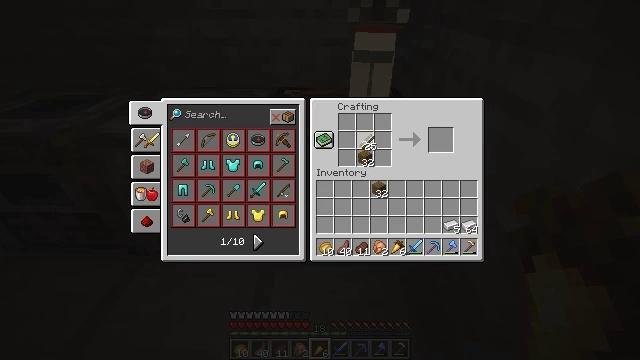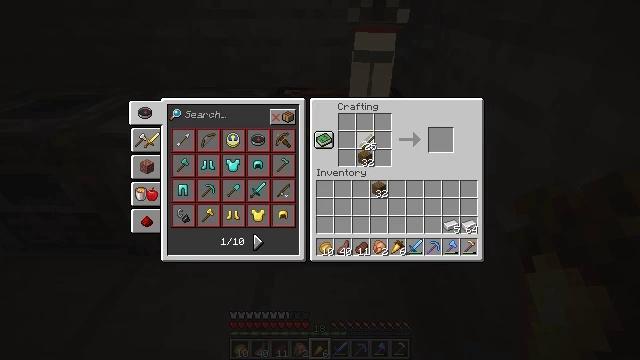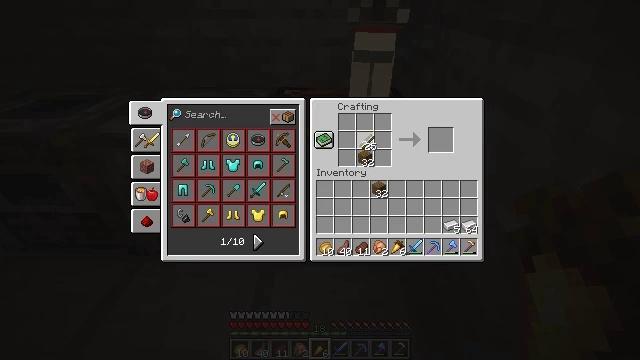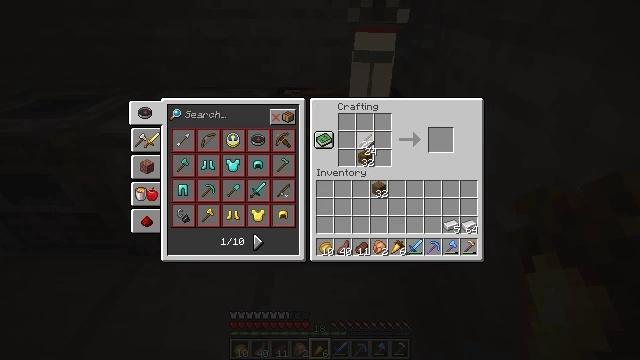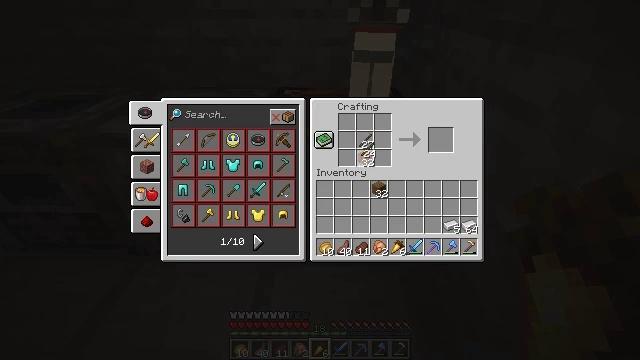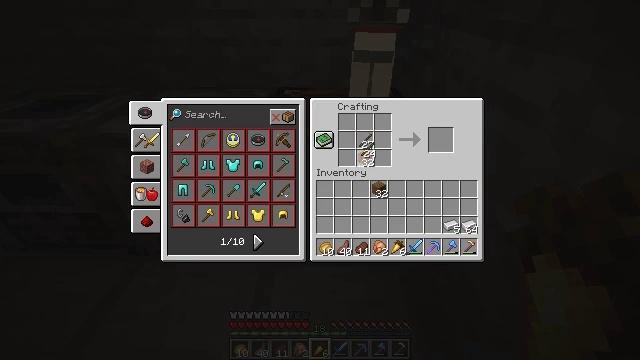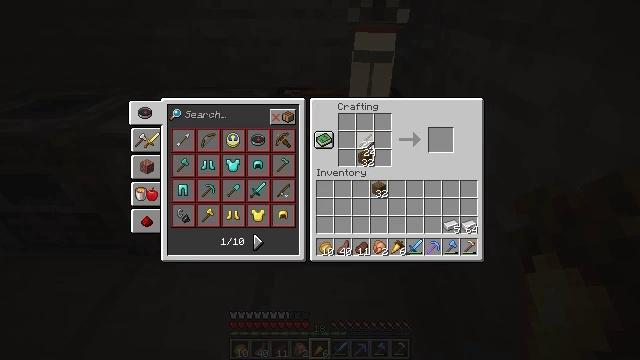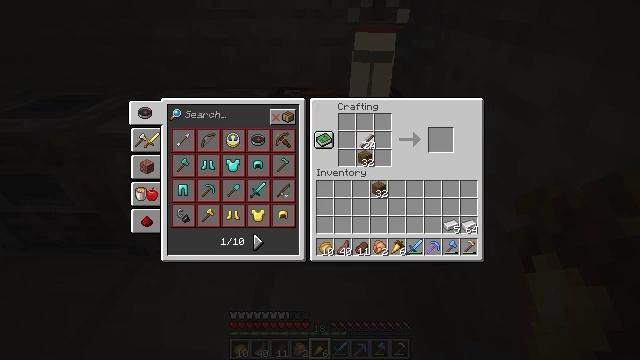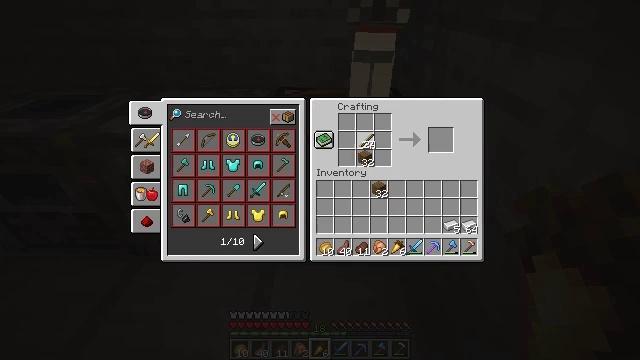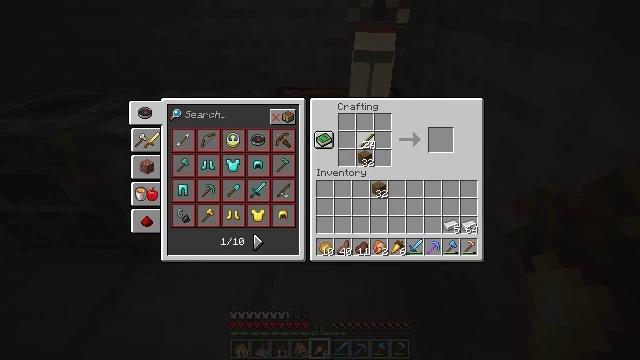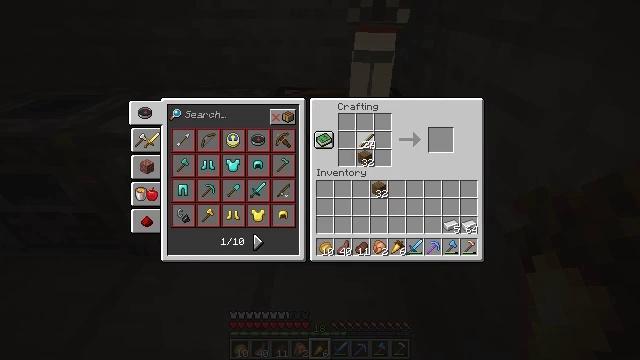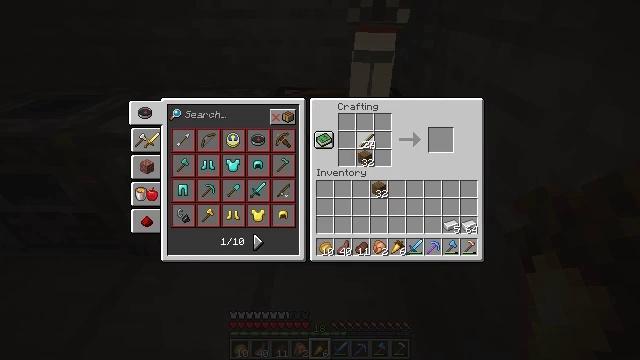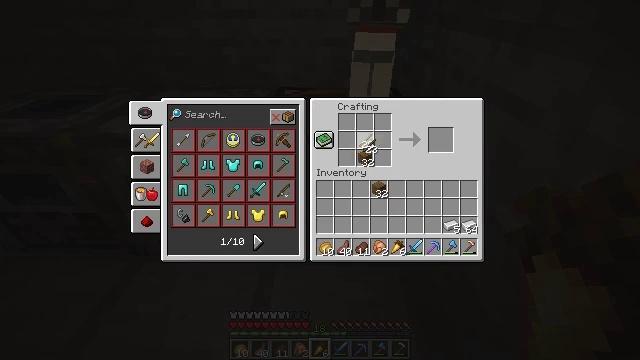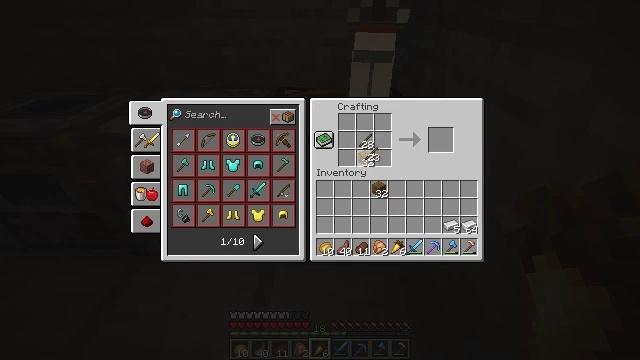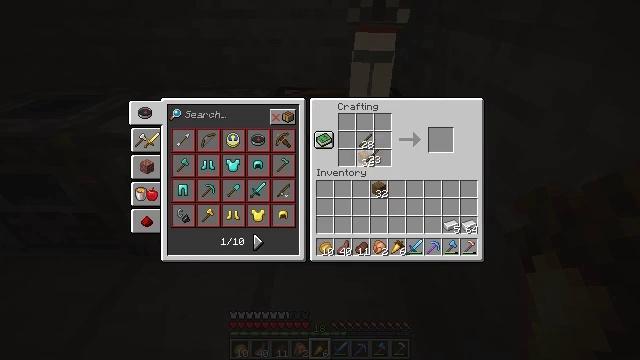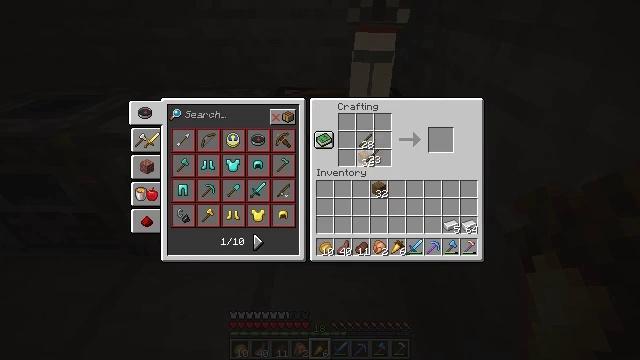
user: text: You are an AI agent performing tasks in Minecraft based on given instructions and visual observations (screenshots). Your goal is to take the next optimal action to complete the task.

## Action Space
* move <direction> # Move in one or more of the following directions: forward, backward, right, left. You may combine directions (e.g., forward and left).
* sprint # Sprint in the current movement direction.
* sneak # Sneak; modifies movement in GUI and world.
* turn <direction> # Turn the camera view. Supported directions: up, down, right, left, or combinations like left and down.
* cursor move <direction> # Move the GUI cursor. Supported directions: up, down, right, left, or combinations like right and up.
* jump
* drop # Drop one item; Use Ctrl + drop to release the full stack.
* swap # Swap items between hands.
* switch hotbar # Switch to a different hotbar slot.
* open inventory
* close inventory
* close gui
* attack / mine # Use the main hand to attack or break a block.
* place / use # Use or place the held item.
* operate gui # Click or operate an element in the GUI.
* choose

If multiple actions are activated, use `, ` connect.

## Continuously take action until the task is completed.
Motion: motion action
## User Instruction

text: Use iron ingot, stick, and wooden plank to craft a tripwire hook.
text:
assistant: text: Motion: use / place
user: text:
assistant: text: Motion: use / place
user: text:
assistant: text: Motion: no_op
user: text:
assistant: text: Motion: no_op
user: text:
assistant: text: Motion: no_op
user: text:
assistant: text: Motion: no_op
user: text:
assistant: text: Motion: turn up
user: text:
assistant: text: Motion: no_op
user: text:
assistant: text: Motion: no_op
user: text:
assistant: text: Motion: use / place
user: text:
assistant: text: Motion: use / place
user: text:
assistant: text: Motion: no_op
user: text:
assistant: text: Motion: turn down
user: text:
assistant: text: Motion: no_op
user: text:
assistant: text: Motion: no_op
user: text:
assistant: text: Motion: no_op
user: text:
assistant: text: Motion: no_op
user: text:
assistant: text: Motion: no_op
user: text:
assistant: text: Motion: no_op
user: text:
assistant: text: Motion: no_op
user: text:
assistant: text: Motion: use / place
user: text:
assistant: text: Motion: use / place
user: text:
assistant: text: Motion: turn down, use / place
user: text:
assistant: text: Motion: turn down
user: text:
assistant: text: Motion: no_op
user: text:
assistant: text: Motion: no_op
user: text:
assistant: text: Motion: no_op
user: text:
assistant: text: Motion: no_op
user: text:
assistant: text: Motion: turn up
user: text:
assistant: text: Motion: no_op